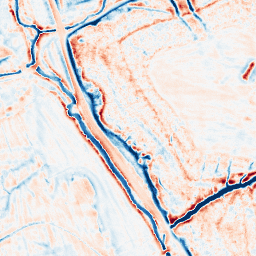
Category: edge_preserving
Decomposition family: bilateral
Decomposition parameters: d: 15
sigma_color: 150
sigma_space: 150
Upsampling method: sinc_hamming
Upsampling parameters: scale: 4
kernel_size: 16
Upsampling scale: 4